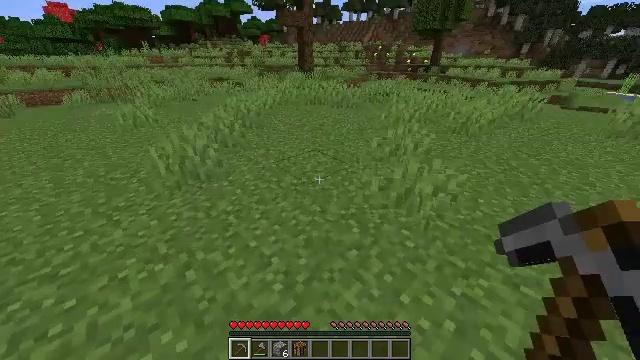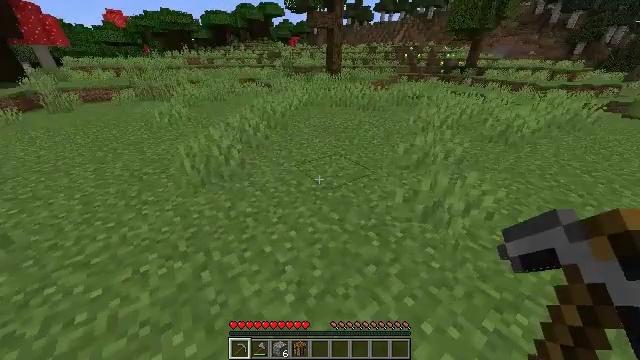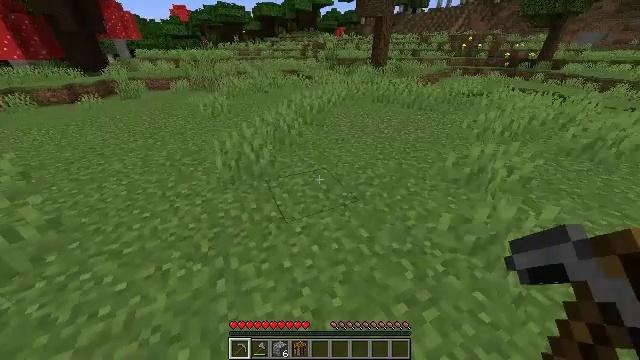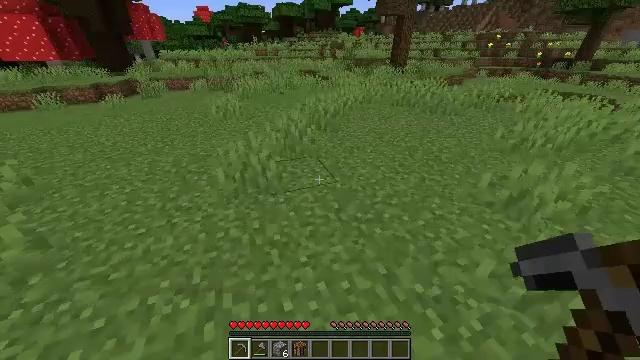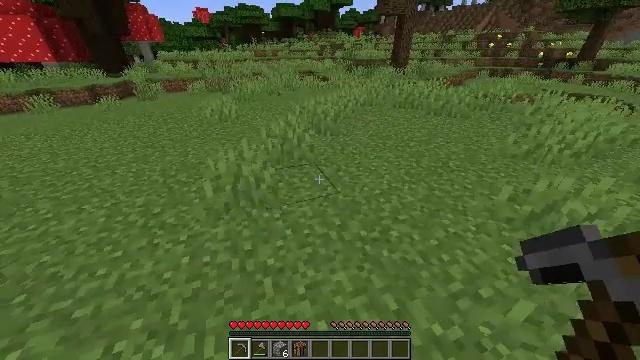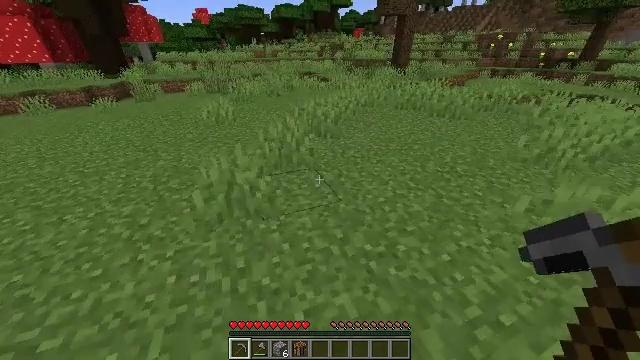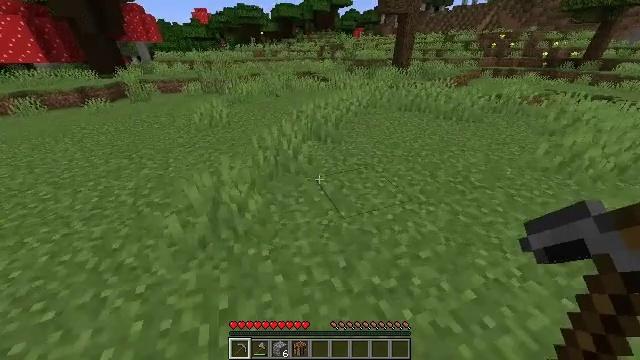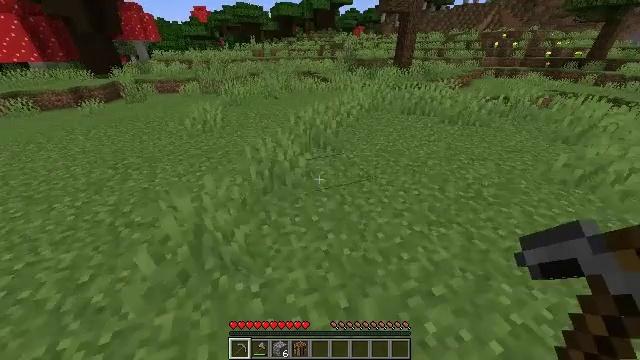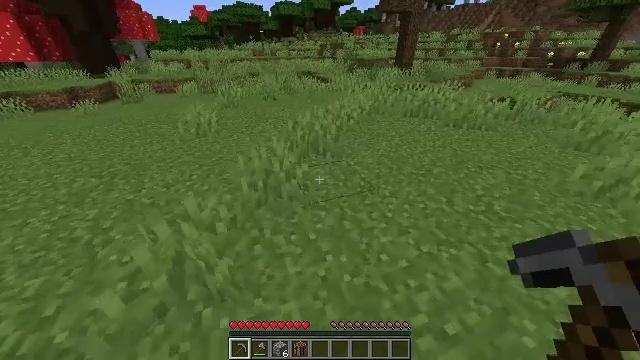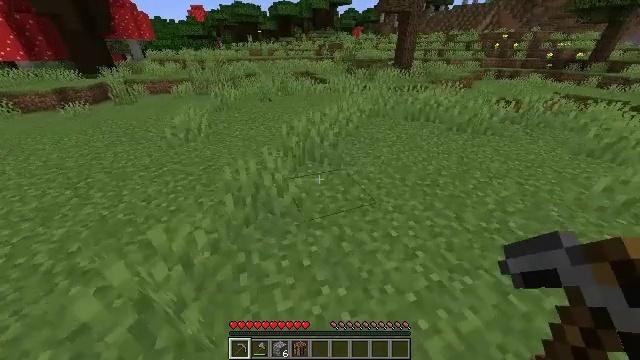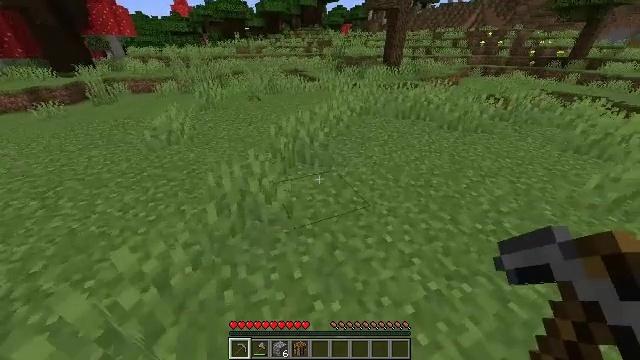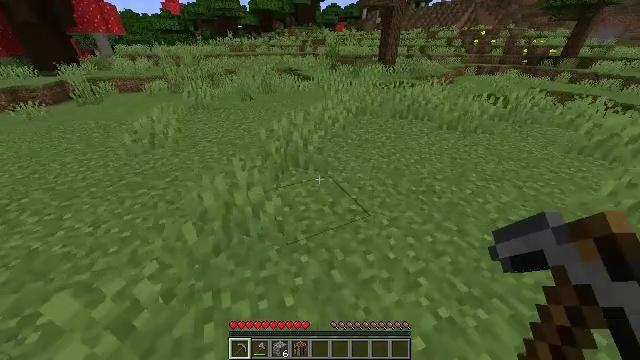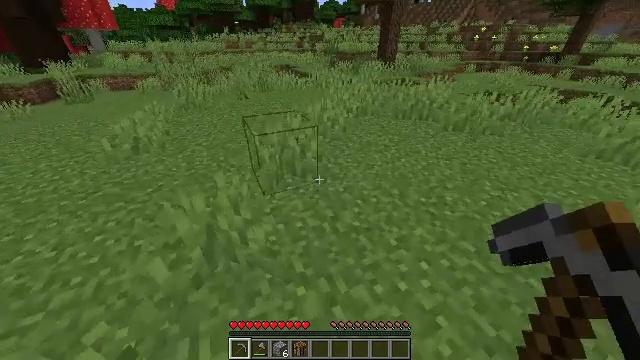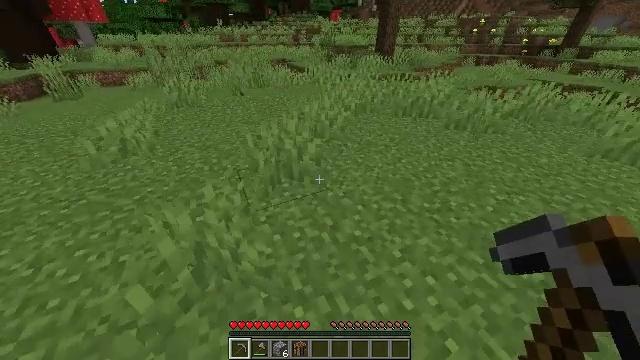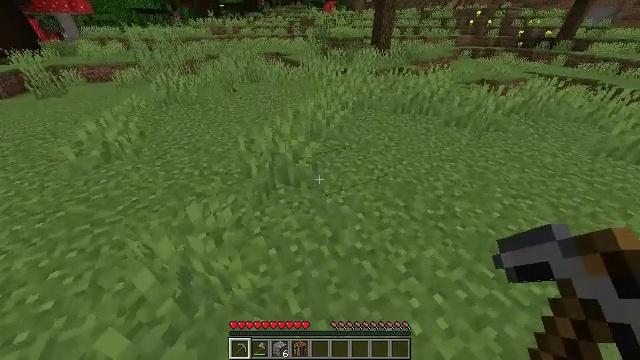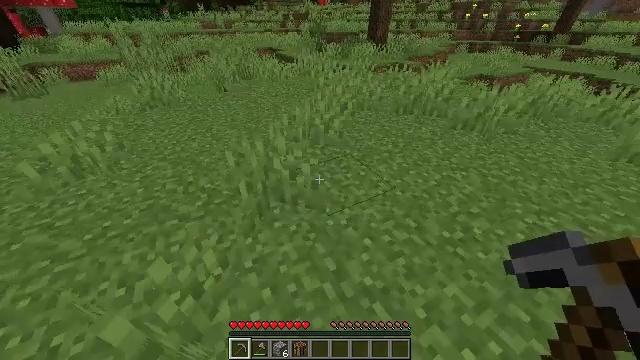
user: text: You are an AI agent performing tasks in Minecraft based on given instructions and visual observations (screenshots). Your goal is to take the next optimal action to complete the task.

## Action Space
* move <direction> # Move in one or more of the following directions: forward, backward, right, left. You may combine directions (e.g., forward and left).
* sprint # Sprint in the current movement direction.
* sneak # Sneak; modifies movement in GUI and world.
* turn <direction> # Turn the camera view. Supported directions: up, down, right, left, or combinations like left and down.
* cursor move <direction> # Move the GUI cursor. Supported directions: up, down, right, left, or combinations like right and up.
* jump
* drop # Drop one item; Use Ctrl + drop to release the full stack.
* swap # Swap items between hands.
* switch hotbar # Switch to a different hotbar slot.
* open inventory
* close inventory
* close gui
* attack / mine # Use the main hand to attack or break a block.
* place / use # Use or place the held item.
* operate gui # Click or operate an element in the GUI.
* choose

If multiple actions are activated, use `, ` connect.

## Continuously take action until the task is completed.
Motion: motion action
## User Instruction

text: Harvest tall grass for seeds.
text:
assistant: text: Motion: move forward, turn left
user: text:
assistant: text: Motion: move forward, turn left and down
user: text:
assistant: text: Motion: move forward, turn left
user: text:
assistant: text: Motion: move forward
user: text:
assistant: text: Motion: move forward
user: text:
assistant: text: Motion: move forward
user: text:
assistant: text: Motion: move forward
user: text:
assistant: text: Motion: move forward
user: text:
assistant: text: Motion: move forward
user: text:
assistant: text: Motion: move forward, turn right
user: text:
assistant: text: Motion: move forward, turn right
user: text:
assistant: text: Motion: move forward
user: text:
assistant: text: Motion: move forward, turn down
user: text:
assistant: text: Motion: move forward, turn right and down
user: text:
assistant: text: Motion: move forward, turn right and down
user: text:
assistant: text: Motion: move forward
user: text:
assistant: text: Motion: move forward
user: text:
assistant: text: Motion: move forward
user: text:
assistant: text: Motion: move forward
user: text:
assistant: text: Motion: move forward, turn right and down
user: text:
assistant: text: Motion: move forward, turn right and down
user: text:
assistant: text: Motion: move forward, turn right
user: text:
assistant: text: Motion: move forward, turn right and down
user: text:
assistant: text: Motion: move forward
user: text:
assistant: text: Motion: move forward
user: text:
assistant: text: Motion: move forward
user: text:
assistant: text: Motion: move forward
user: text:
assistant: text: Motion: move forward
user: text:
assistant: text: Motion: move forward, turn right
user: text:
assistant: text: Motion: move forward, turn right and up